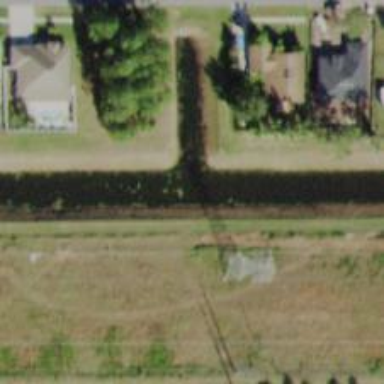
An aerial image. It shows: Canal.